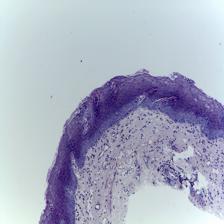
Diagnosis: Normal